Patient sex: F
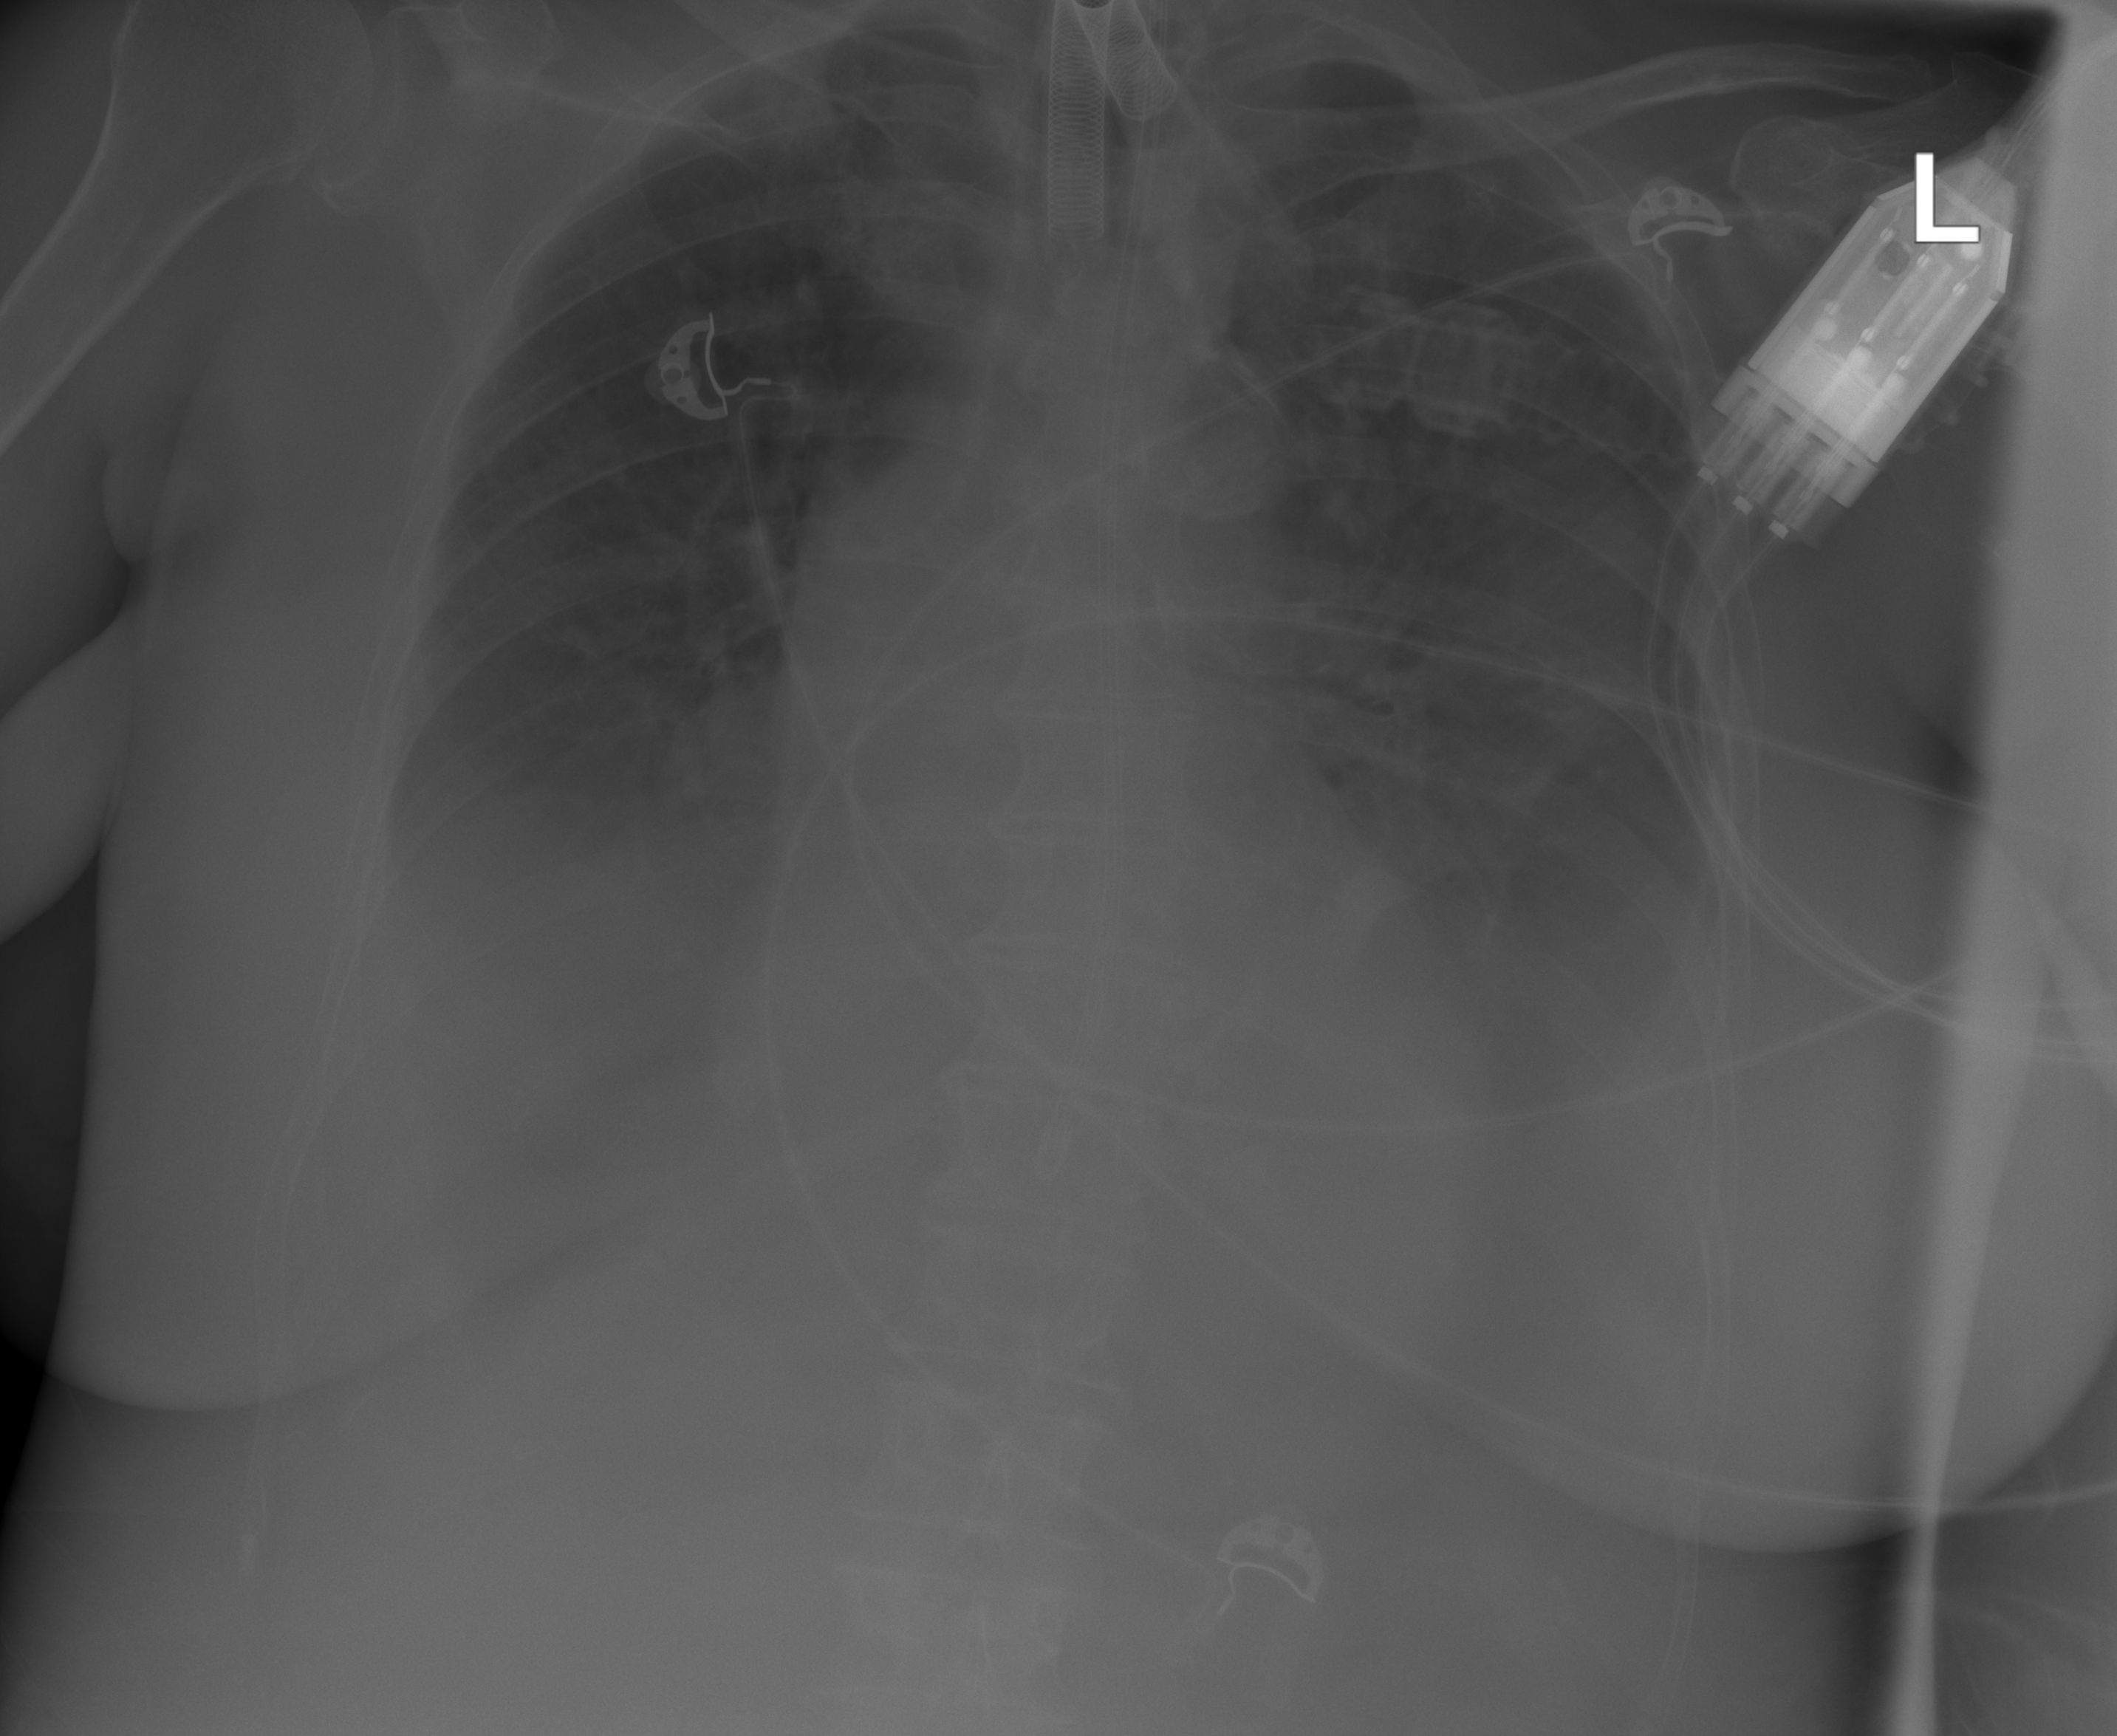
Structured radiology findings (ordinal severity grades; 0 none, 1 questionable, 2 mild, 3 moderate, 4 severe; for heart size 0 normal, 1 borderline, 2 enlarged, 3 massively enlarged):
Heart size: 2
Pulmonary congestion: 2
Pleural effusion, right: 2
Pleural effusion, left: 2
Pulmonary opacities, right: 0
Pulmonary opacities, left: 0
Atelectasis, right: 2
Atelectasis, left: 2